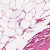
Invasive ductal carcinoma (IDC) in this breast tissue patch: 0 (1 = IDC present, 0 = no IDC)